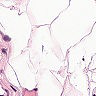
Metastatic tissue present: no